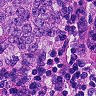
Metastatic tissue present: yes